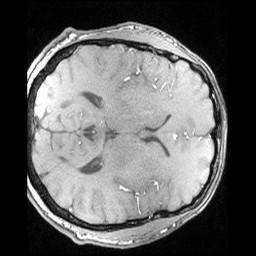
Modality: angio
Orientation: axial
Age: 34
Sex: male
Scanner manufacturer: siemens
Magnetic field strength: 3 T
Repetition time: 0.025 s
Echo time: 0.00334 s